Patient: sex M, age 76
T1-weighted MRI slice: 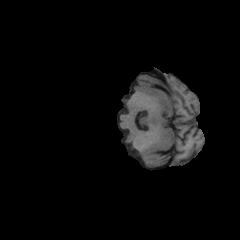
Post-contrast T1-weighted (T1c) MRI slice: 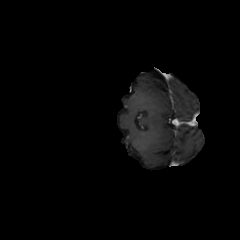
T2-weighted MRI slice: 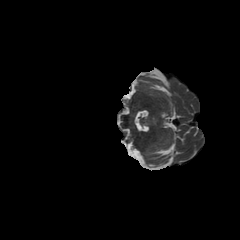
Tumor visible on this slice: no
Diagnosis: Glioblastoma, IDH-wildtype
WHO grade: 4